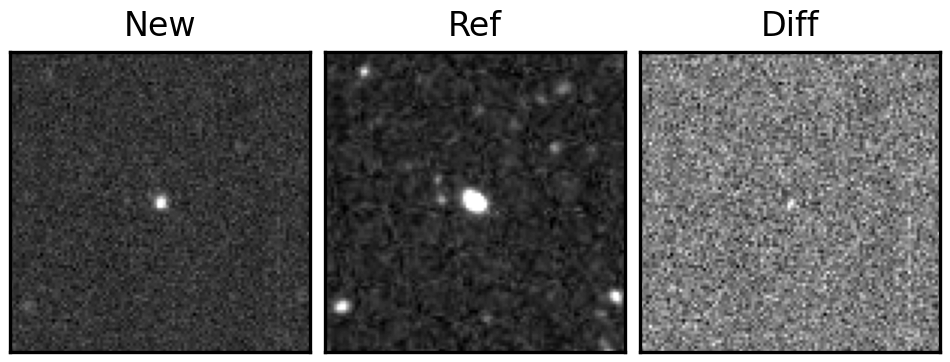
Label: real